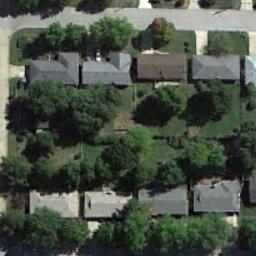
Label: medium_residential